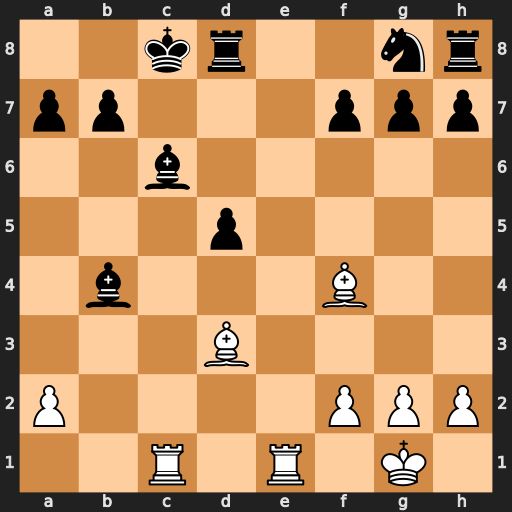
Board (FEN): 2kr2nr/pp3ppp/2b5/3p4/1b3B2/3B4/P4PPP/2R1R1K1
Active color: w
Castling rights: -
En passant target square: -
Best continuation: Bf5+ Rd7 Re8#